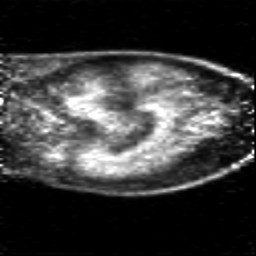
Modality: PET
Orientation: sagittal
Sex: female
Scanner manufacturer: siemens